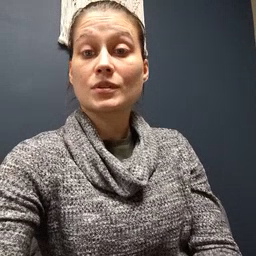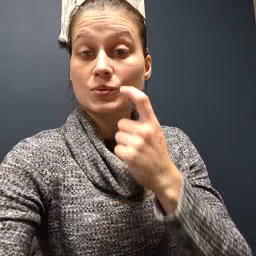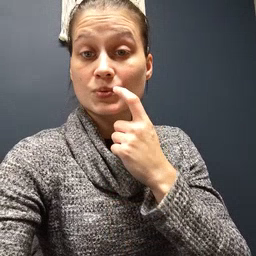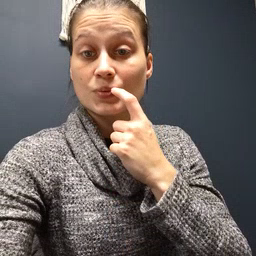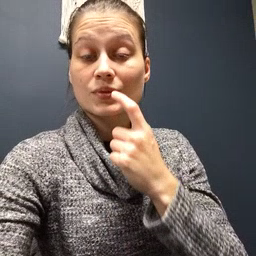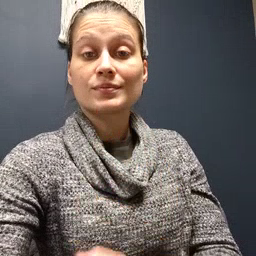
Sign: tooth